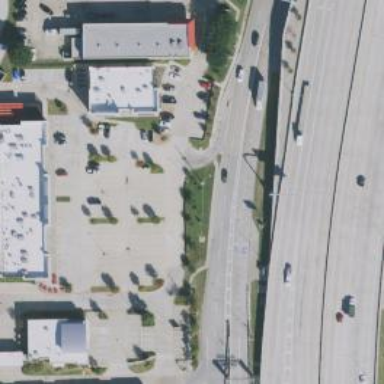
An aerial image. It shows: Secondary road with frontage road.